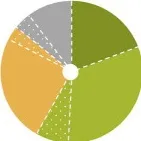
Proportions of food items acquired from each type of food environment per dietary diversity group (A-K), reported in a diet quality questionnaire in San Din Daeng village, Thailand (n = 31; 240 food items). 'Shared' refers to food items acquired from food sharing. E. G. 'Shared wild-cultivated' refers to food items acquired via food sharing from a wild-cultivated food source.
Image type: pathology (fish)